Brain MRI, t2w sequence, axial 2D slice.
Patient: age 39, sex F, weight 95 kg, height 1.95 m
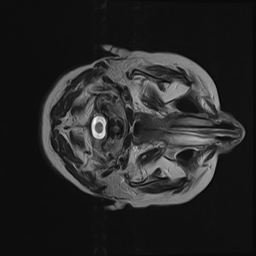